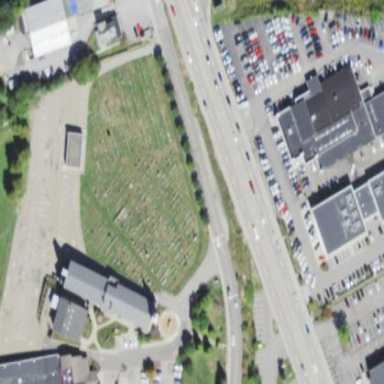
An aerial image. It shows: Cemetery.